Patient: sex M, age 77
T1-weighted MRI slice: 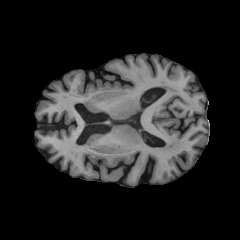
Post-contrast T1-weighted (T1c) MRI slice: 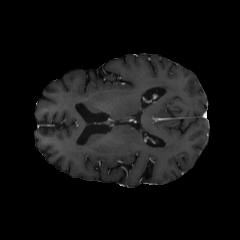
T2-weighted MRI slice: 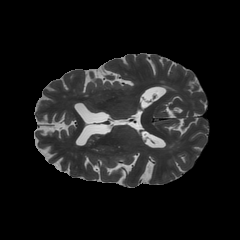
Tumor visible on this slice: no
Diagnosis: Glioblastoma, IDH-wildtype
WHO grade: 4